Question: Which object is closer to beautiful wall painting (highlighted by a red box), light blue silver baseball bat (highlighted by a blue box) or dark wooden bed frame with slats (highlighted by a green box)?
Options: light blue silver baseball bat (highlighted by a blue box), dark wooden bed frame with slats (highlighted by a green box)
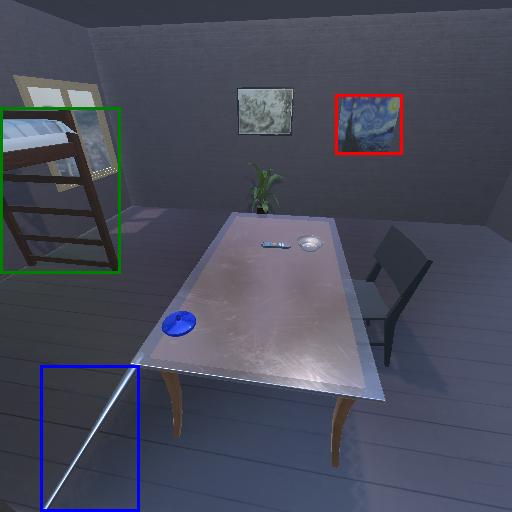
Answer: light blue silver baseball bat (highlighted by a blue box)